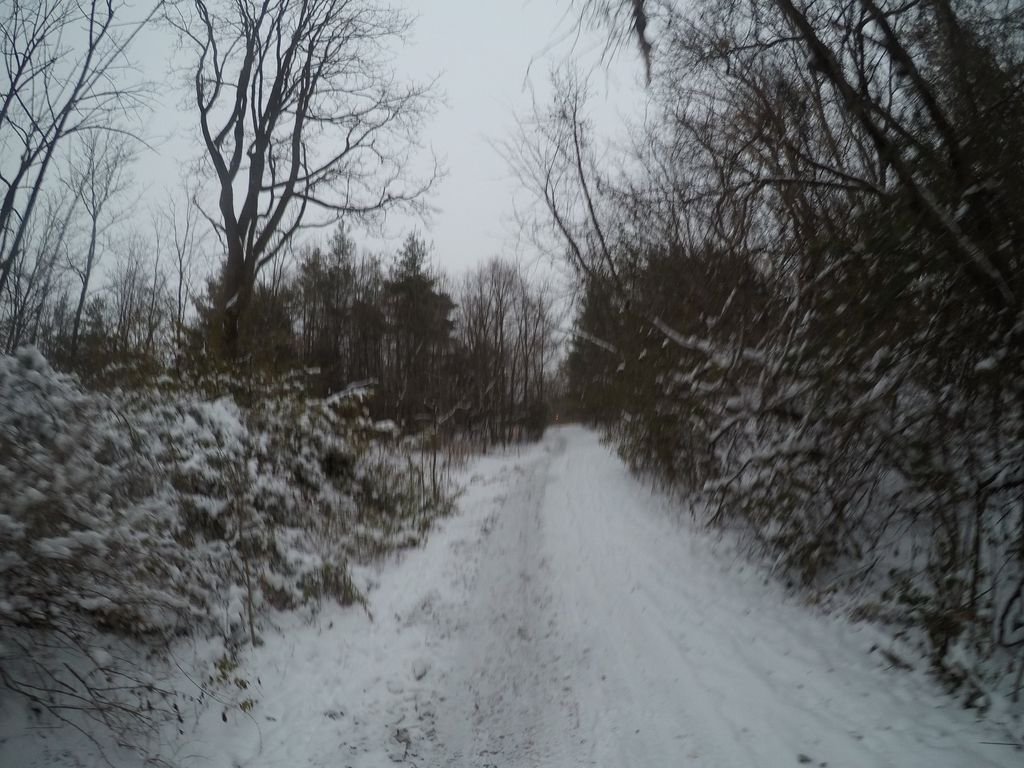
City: kitchener-waterloo